Question: My eclipse always prompt a "unsupported password" dialog everytime i run it. It causes my eclipse to lag, and sometimes i need to force close it.
This is my subclipse :

I tried to change the config file in etc/subversion (), i found it in <URL> document :
'''
### Valid password stores:
### gnome-keyring (Unix-like systems)
### kwallet (Unix-like systems)
### keychain (Mac OS X)
### windows-cryptoapi (Windows)
//i uncomment and empty the value, like the doc suggested
password-stores =
'''
However, the dialog is still there.
Please help me out, Thanks for your help
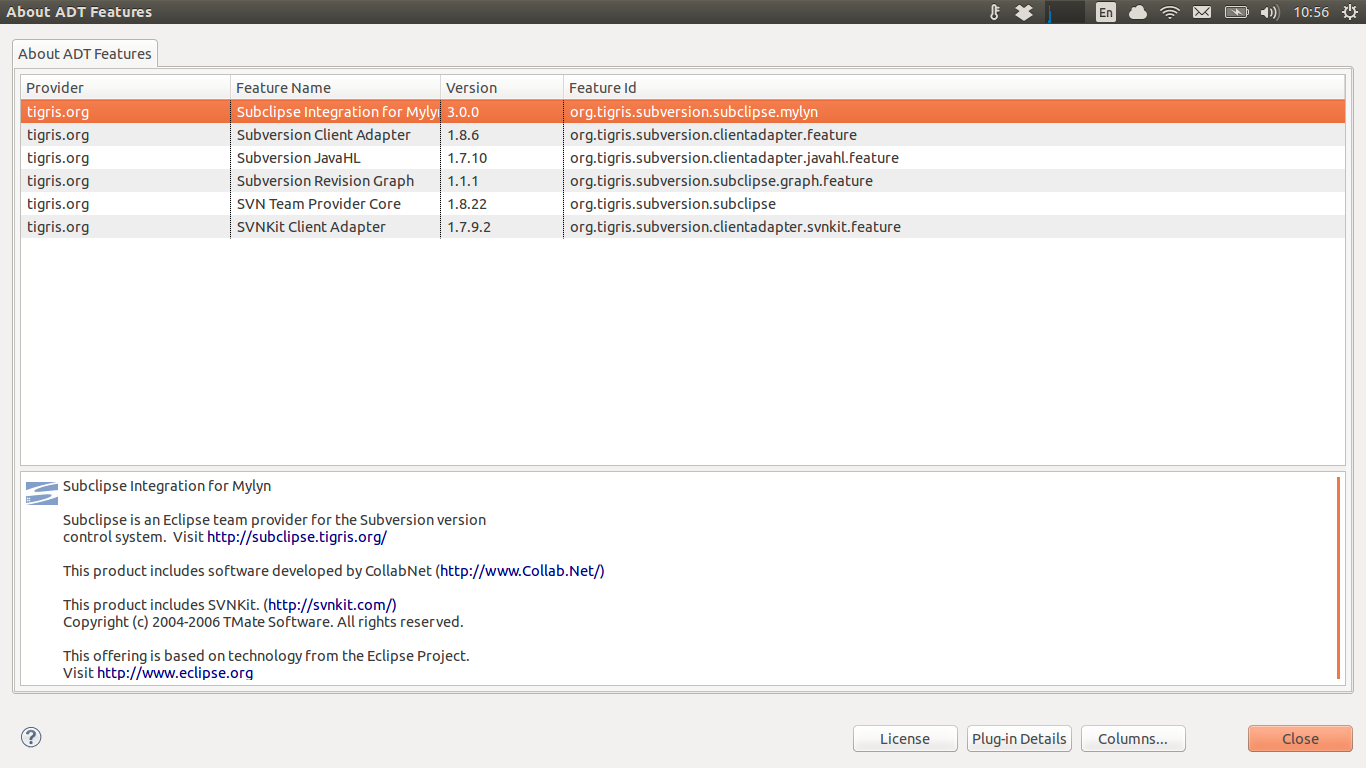
Answer: I've finally done it. I'm still unable to save the password but at least the annoying dialog box is gone, forever.
The documentation was wrong, the config file I edited in 'etc/subversion' has no effect. The true path is in '/home/user/.subversion/config'. There was actually 2 same config file in my laptop, and only one is work.
The step-by-step syntax in terminal :
1. Chmod the config file because its read only : sudo chmod -R 777 /home/user/.subversion/config
2. Change your current directory to the config's directory : cd /user/tama/.subversion
3. Open it with libreoffice or other text editor : libreoffice config
4. Uncomment (delete the #) in this line : password-stores =
Uncommenting the second line, with empty value automatically disable the password feature, thus we can say good bye to the annoying dialog box.
Feel free to comment if you encounter a same problem.